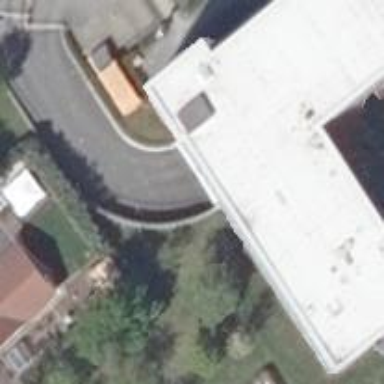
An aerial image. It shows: Parking entrance.